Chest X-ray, AP view. Patient: 58 years old, sex F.
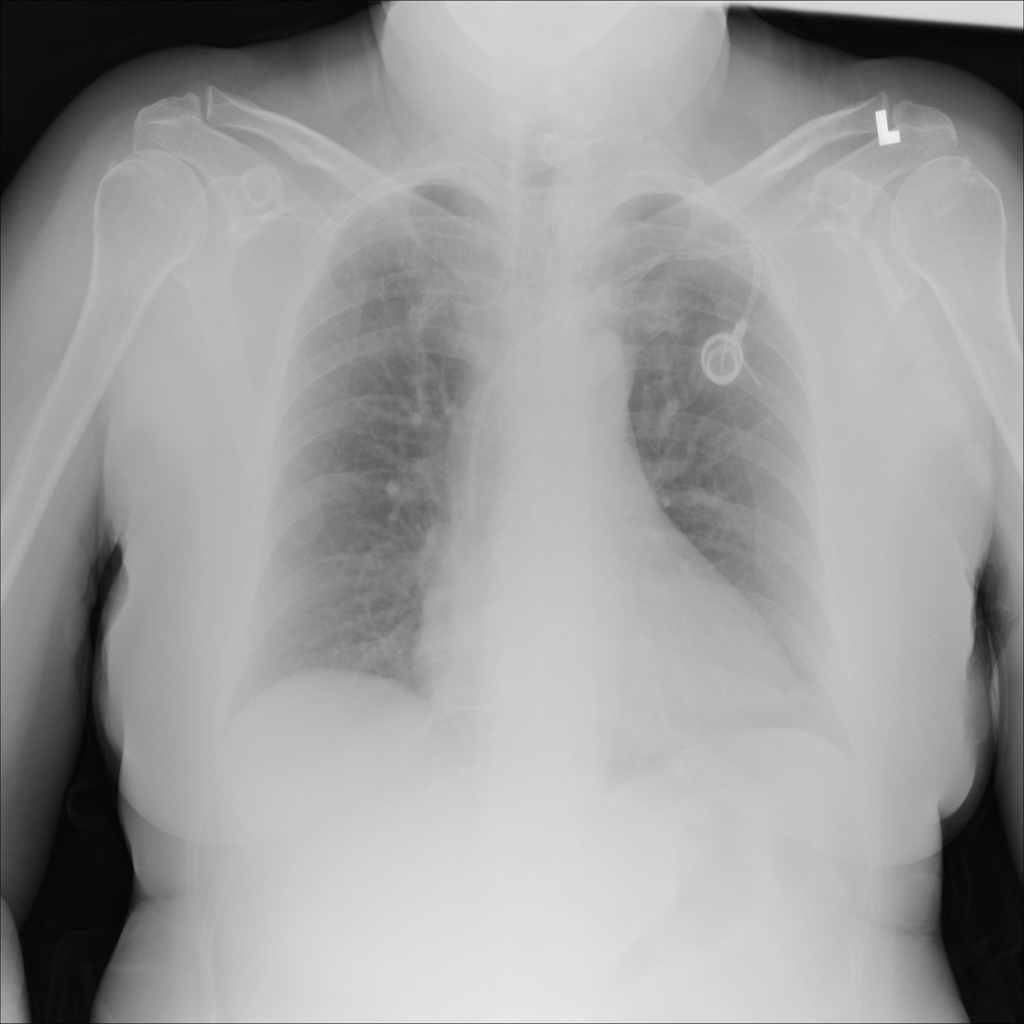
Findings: Effusion